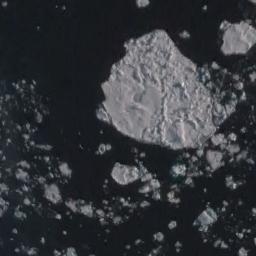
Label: sea_ice